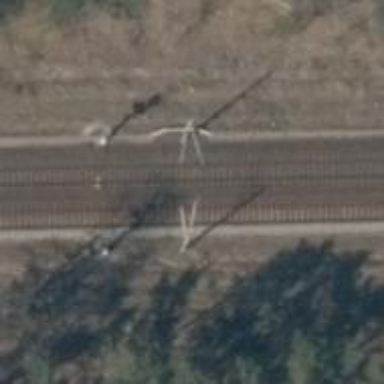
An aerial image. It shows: Milestone along the railway track with catenary mast.